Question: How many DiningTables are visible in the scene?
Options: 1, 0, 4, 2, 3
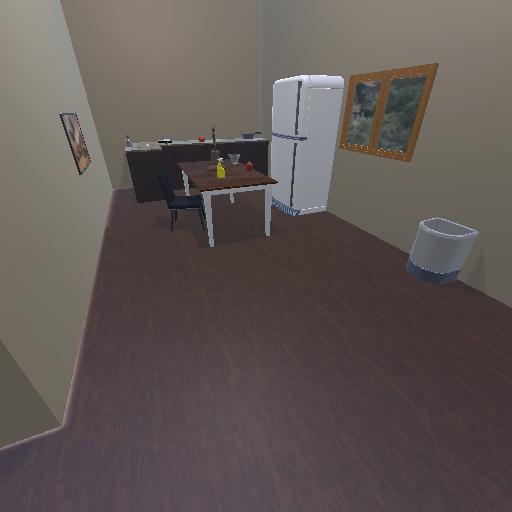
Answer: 1